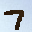
Label: 7